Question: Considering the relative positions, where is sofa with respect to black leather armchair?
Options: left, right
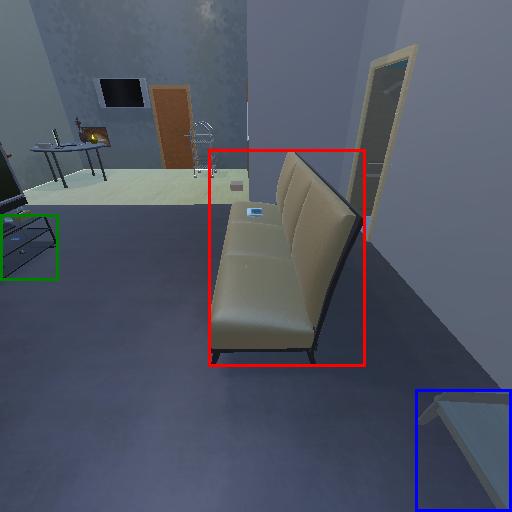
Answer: left